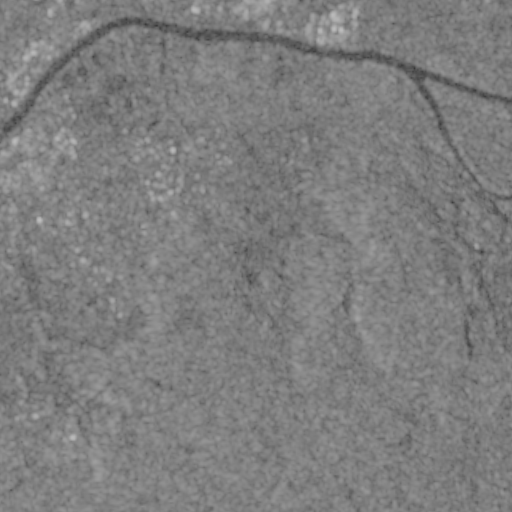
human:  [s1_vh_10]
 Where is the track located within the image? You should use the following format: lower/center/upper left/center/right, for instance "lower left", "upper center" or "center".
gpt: The track is located in the upper left of the image.
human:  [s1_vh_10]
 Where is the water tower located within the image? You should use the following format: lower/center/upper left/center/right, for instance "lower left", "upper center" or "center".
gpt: The water tower is located in the center of the image.
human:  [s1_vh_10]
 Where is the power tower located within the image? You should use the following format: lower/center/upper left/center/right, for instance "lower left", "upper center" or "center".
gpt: There is no power tower in the image.

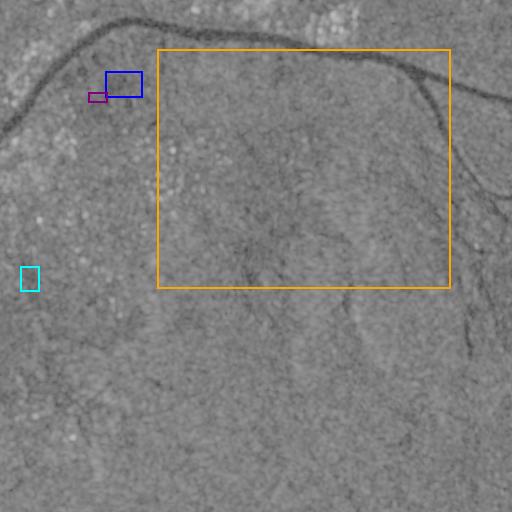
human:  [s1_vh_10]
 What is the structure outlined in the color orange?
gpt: The structure outlined in orange is a crop field.
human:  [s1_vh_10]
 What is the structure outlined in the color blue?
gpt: The structure outlined in blue is a park.
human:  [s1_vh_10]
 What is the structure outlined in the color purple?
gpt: The structure outlined in purple is a parking lot.
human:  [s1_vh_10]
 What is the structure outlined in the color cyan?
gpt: The structure outlined in cyan is a track.
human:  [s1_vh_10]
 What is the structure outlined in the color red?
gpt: There is no red outline.